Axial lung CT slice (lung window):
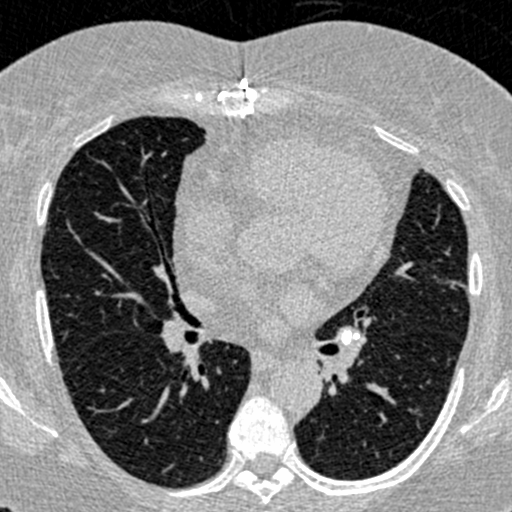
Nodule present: no